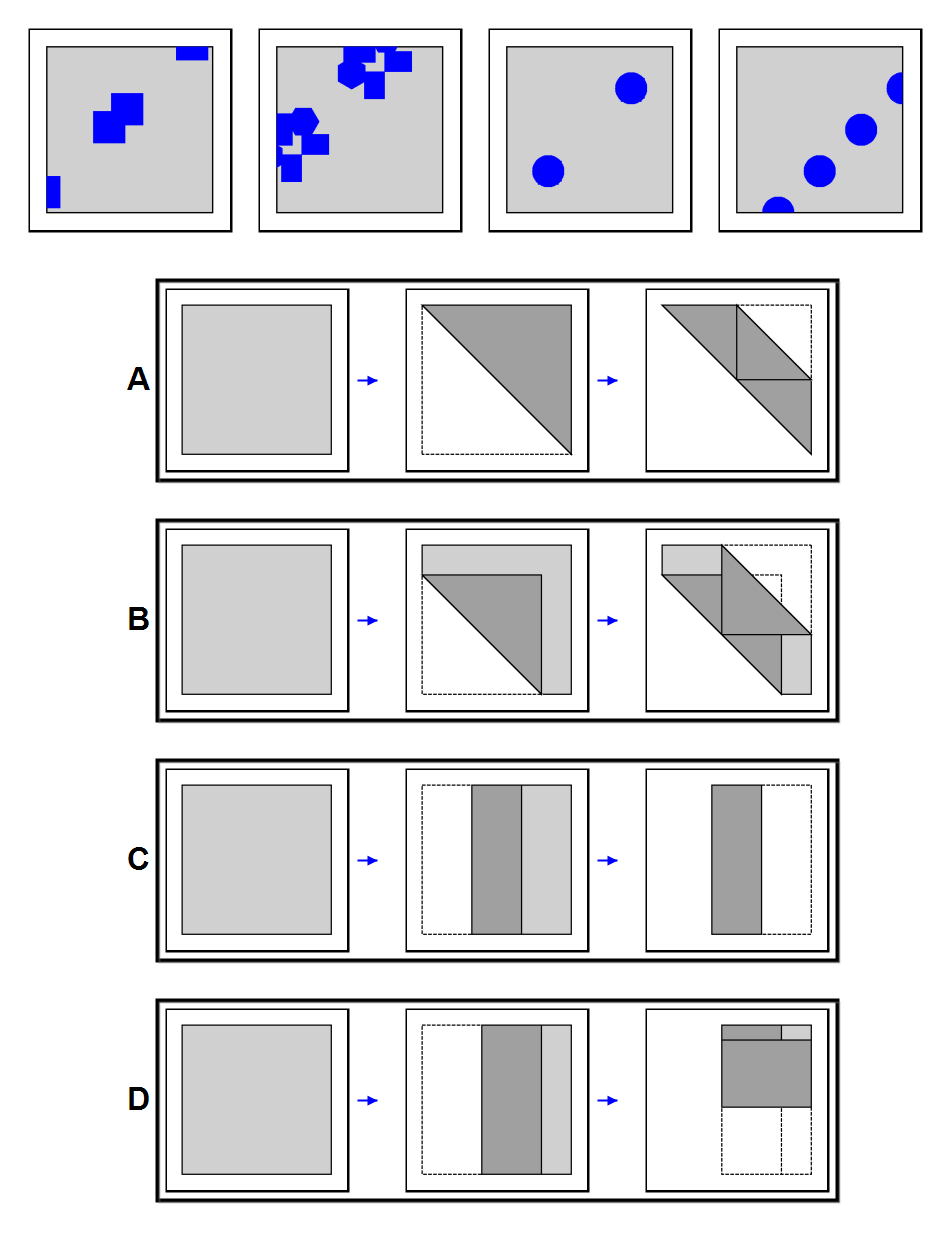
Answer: A